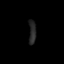
Tissue: lung
Cell type: Myeloid cells
Senescence score: 0.5727
Nuclear area (px): 166
Mean DAPI intensity: 39.476